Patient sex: F
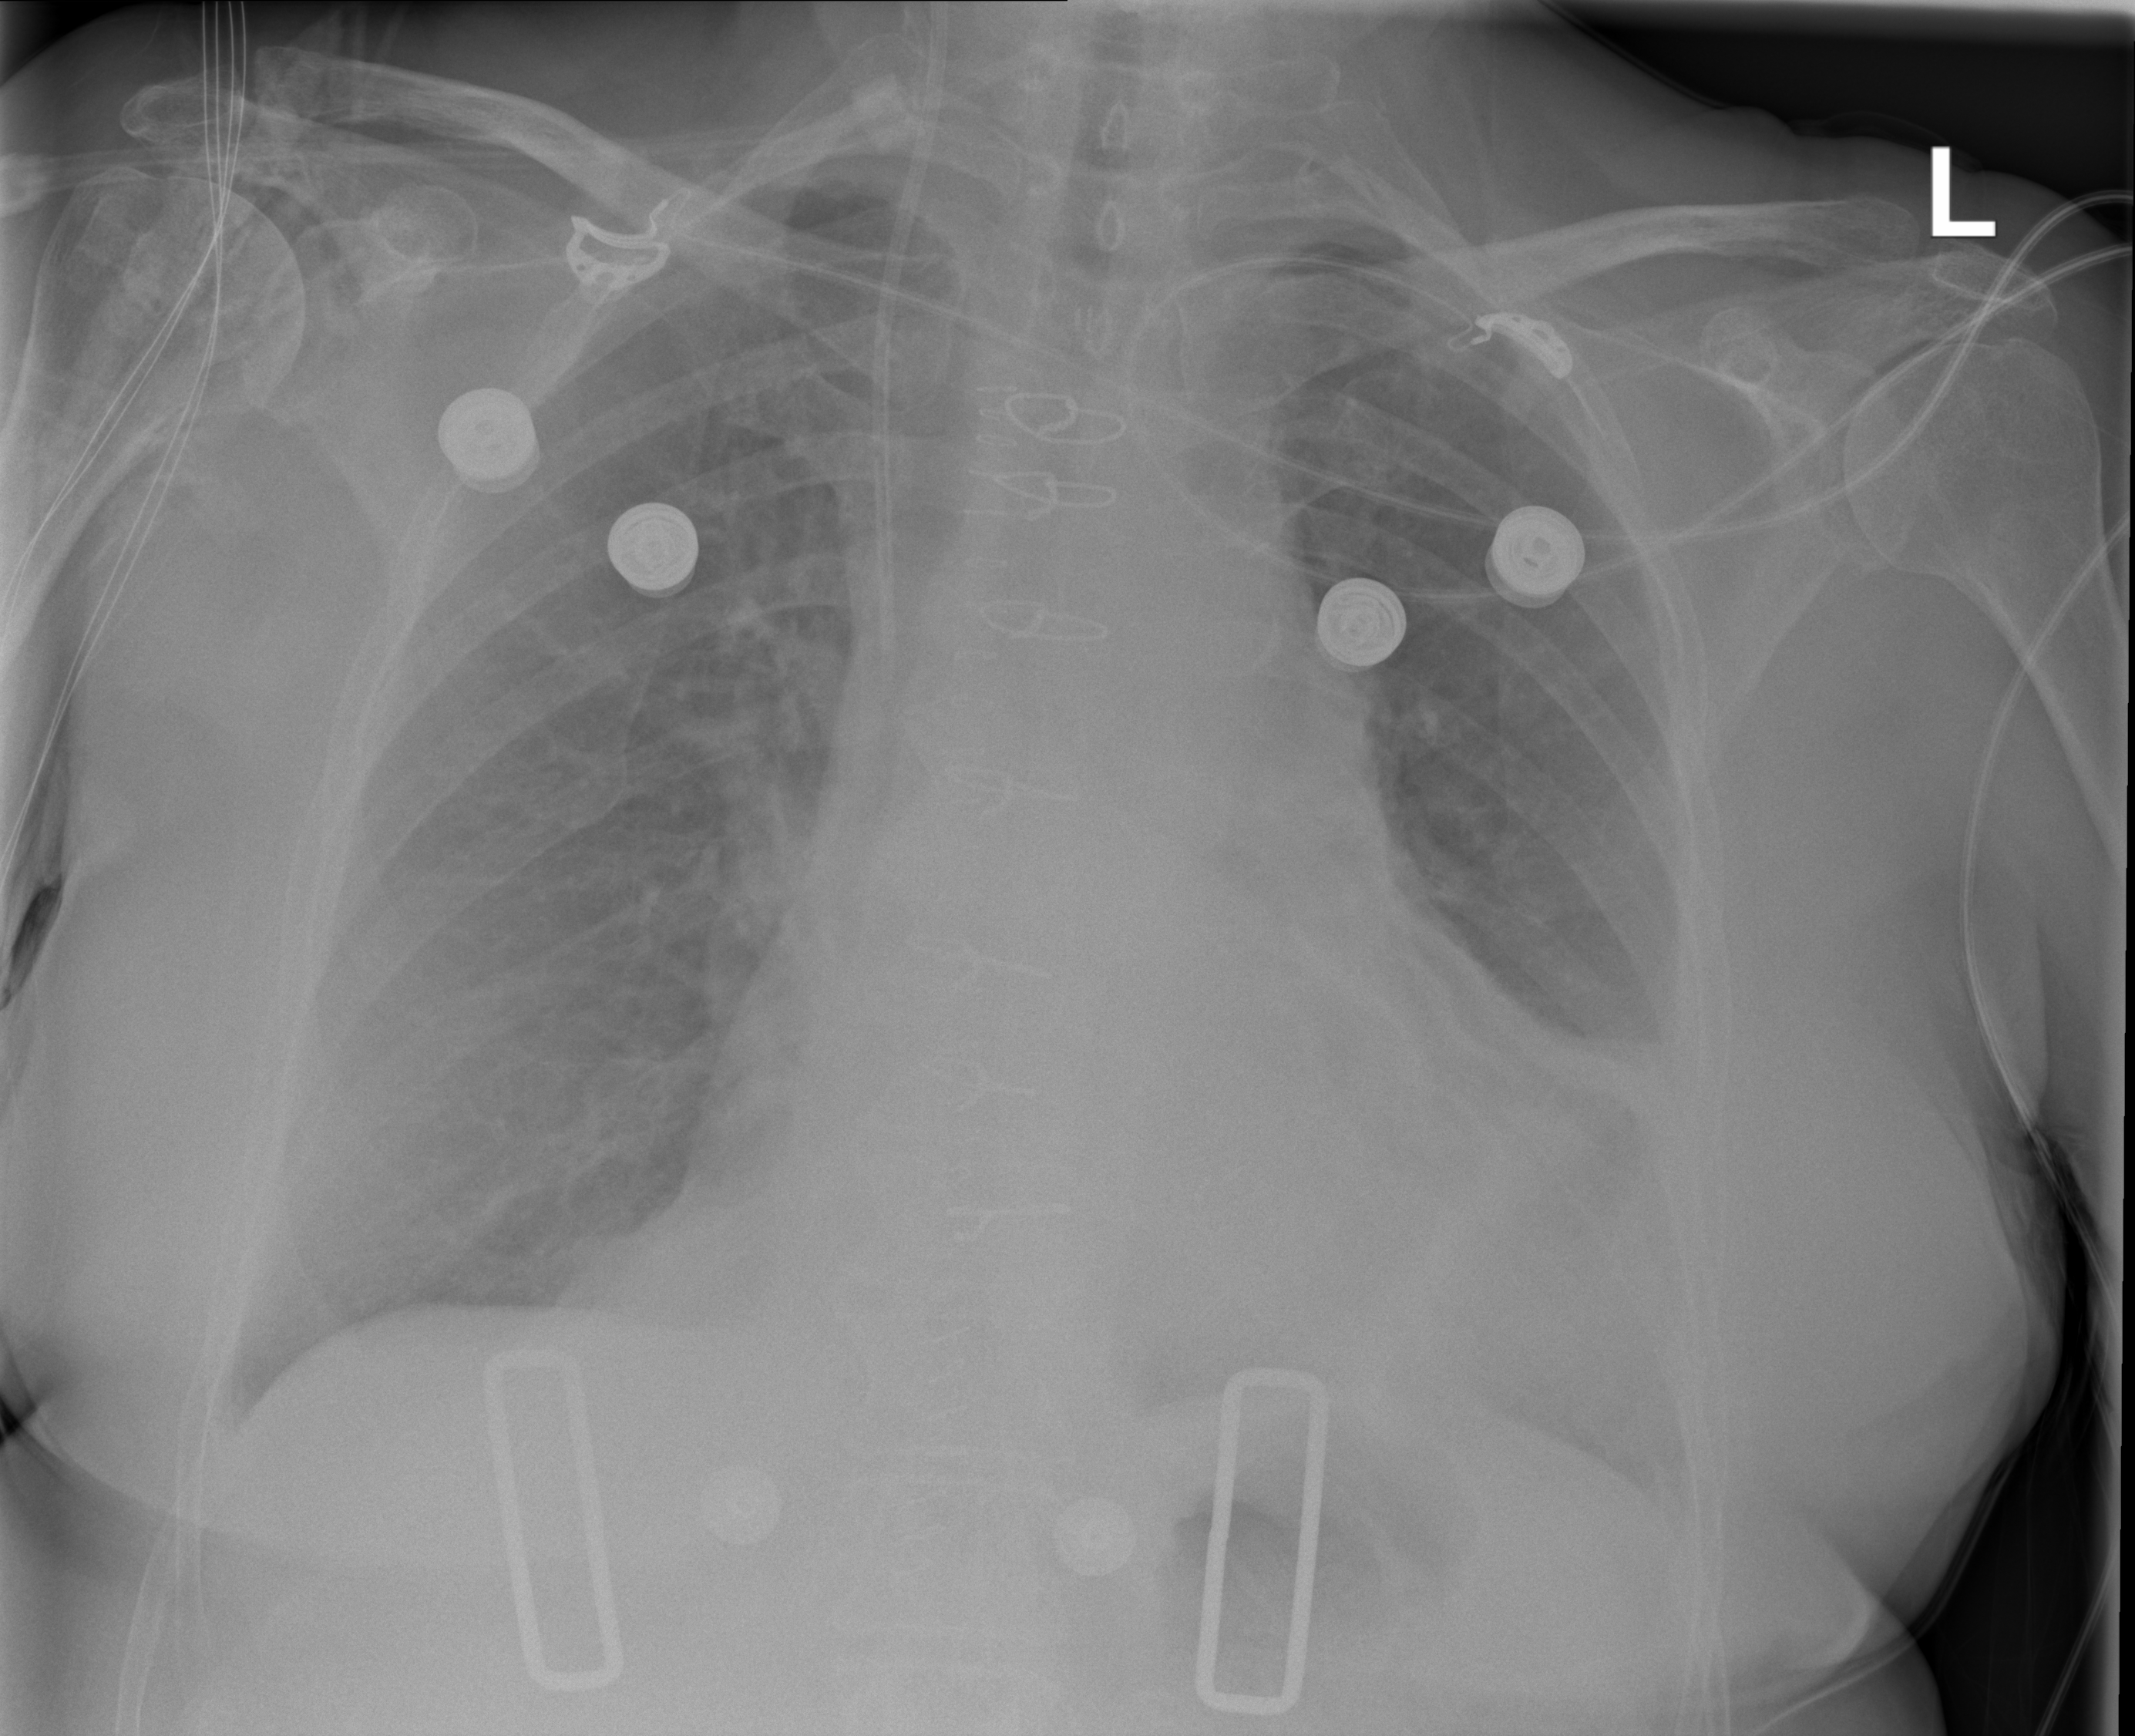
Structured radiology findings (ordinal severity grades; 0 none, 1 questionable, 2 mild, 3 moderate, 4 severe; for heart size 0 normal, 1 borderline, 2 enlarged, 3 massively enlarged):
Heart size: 2
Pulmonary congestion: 0
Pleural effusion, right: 0
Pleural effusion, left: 2
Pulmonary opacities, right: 0
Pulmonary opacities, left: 0
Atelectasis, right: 2
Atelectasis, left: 2